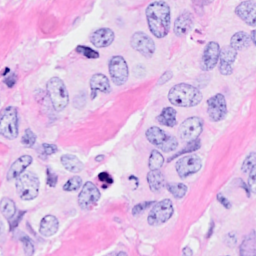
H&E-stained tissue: Breast